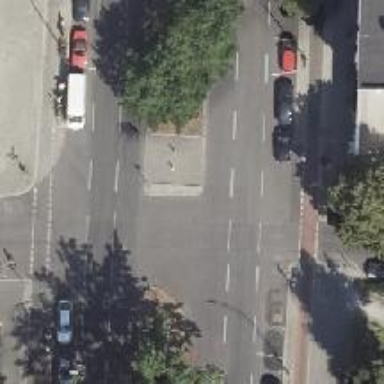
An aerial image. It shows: Traffic island located on footway.